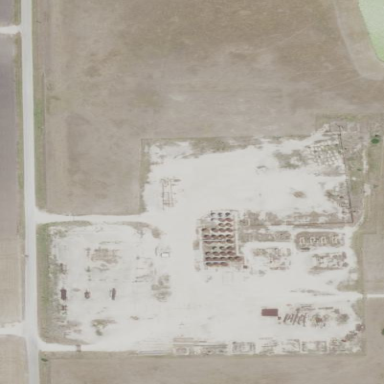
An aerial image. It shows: Industrial area dedicated to gas operations. The substation is specialized in field gathering.